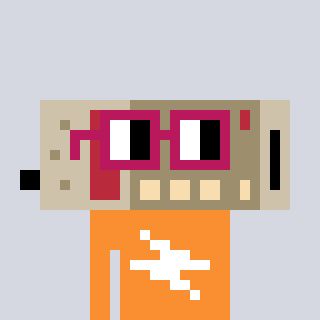
a pixel art character with square dark red glasses, a cordless phone-shaped head and a orange-colored body on a cool background